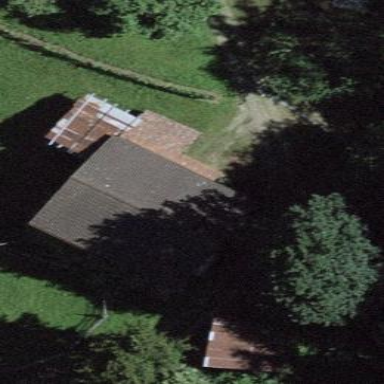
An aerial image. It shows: Farm building.